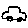
Label: car